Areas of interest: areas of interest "Shopping Mall"
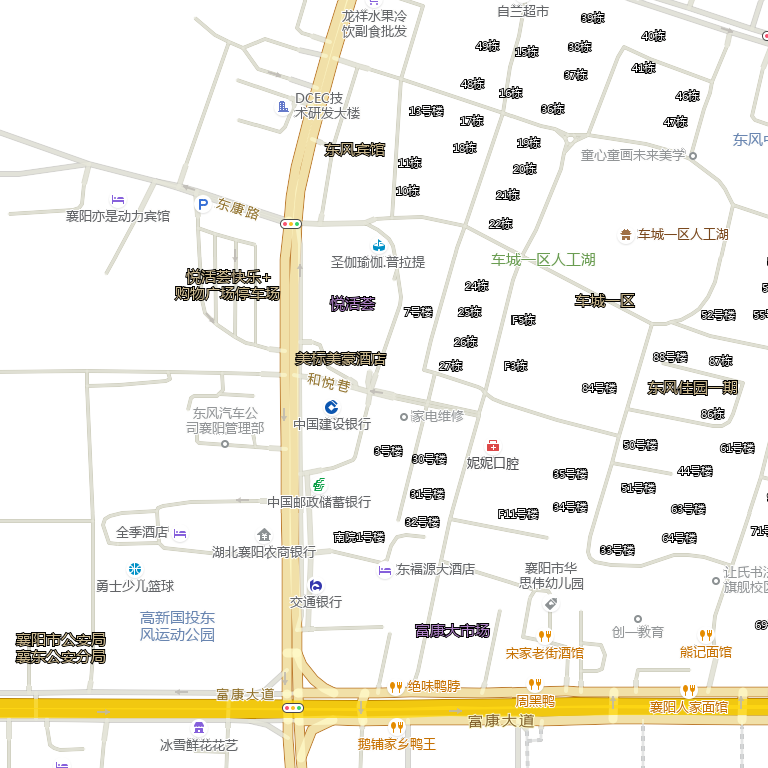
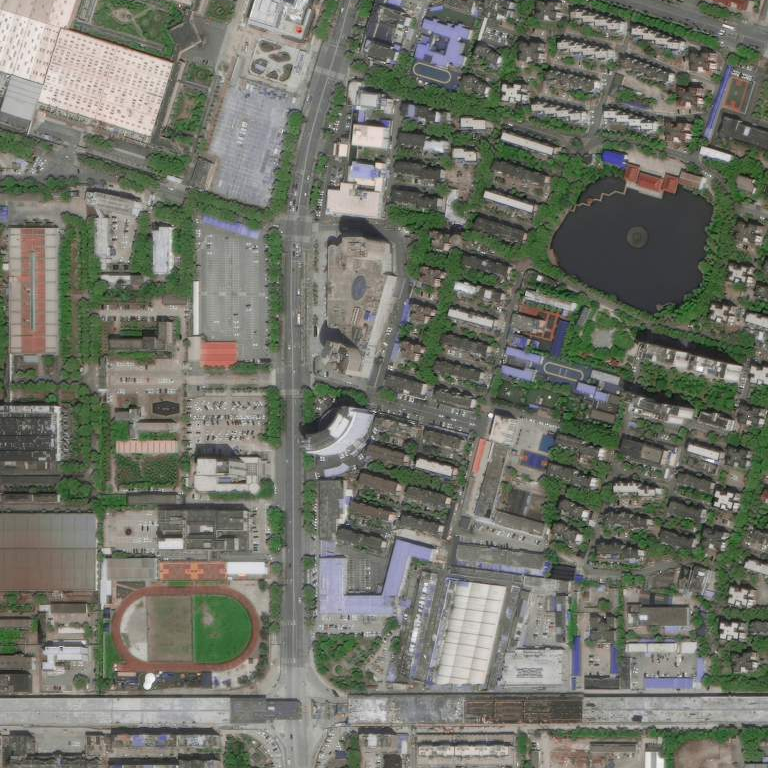